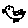
Label: bird